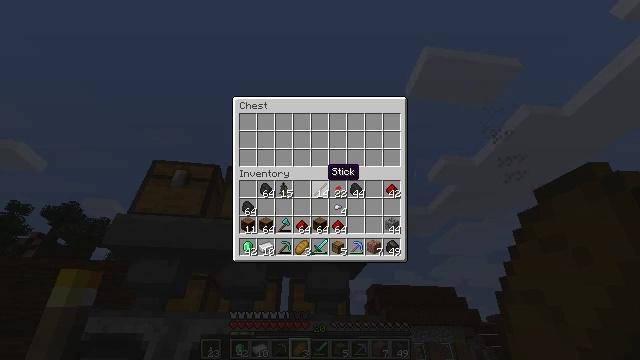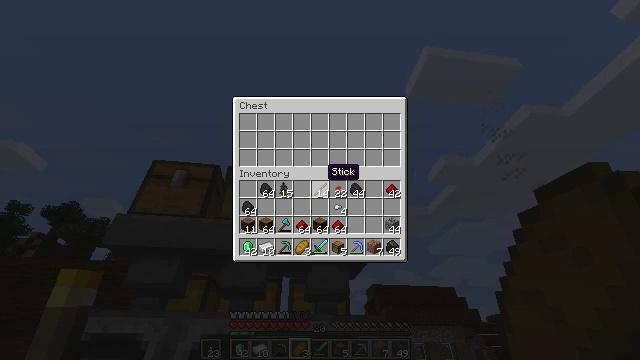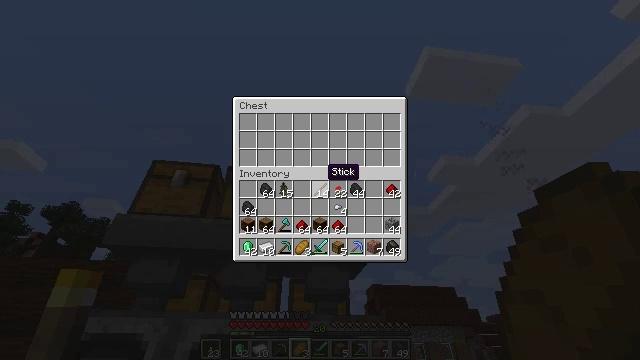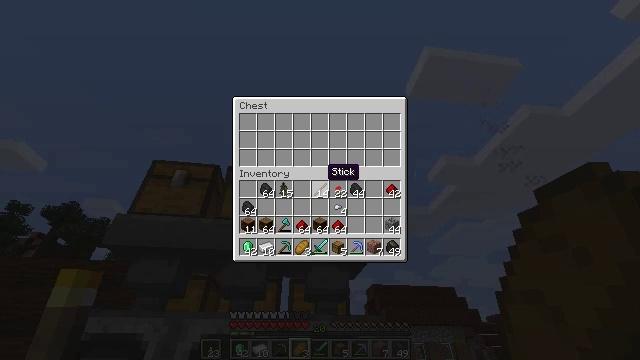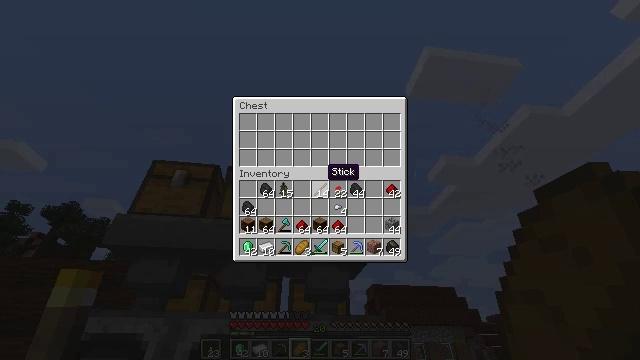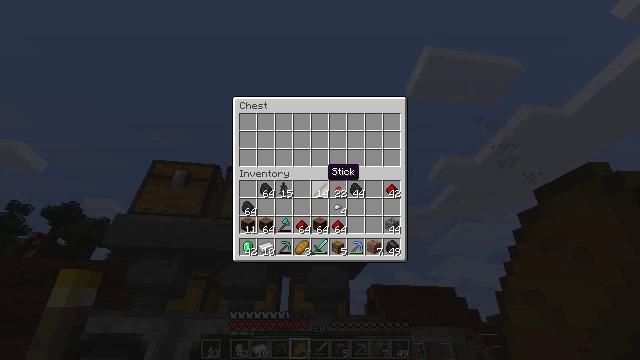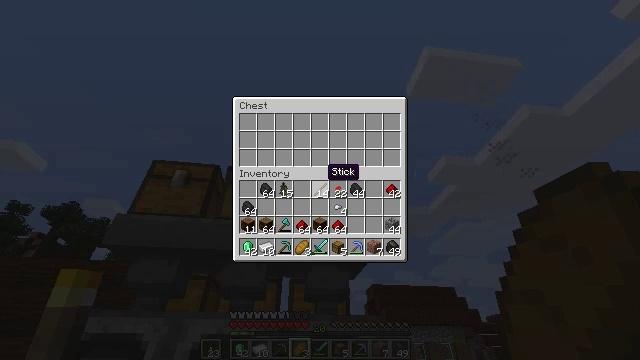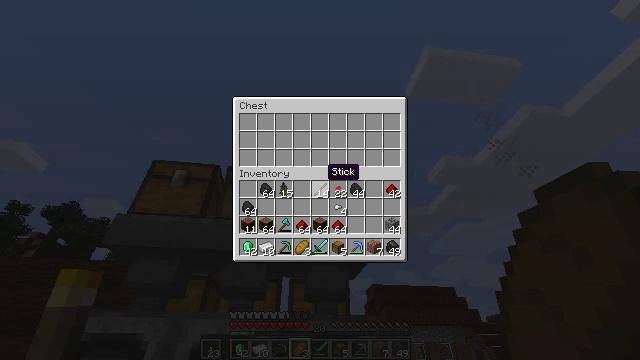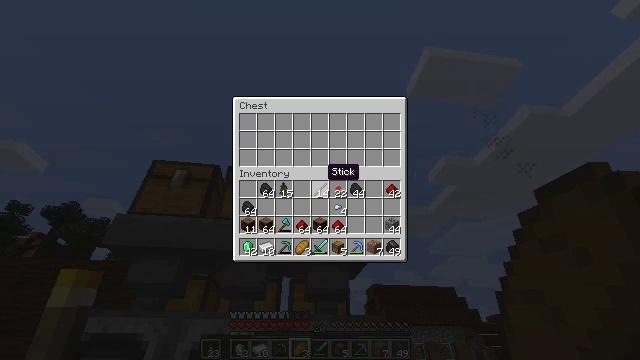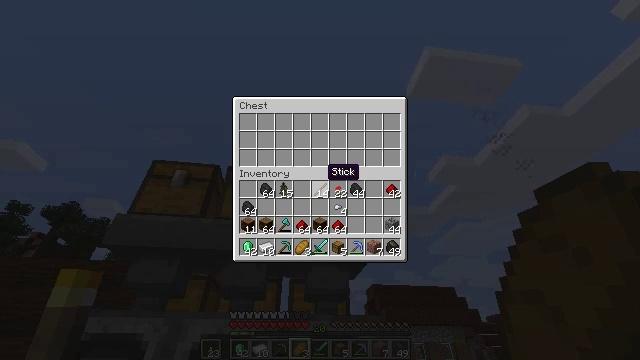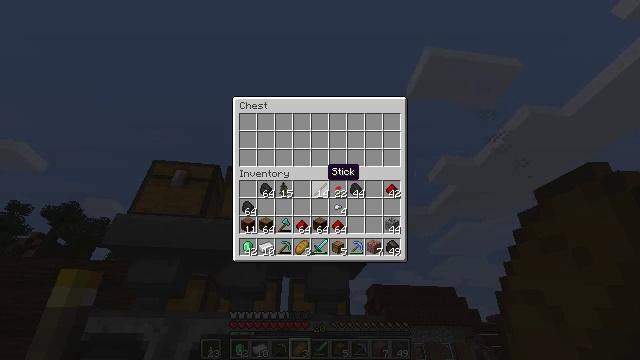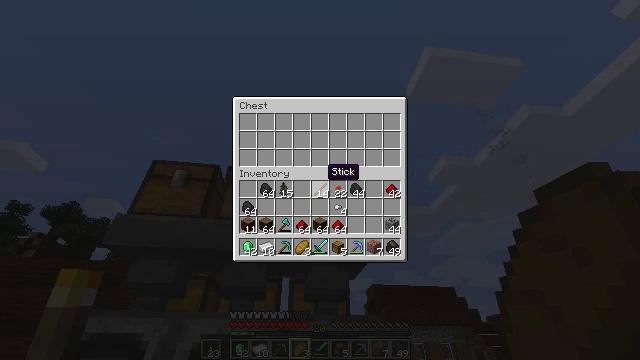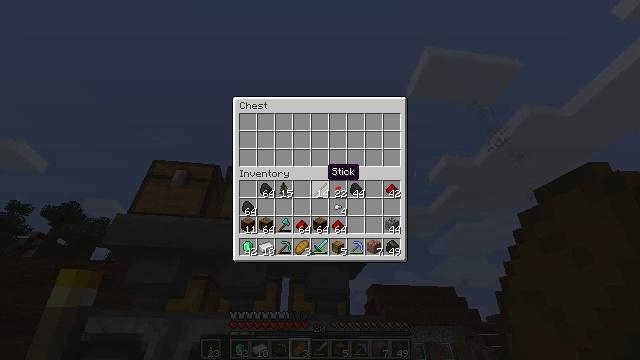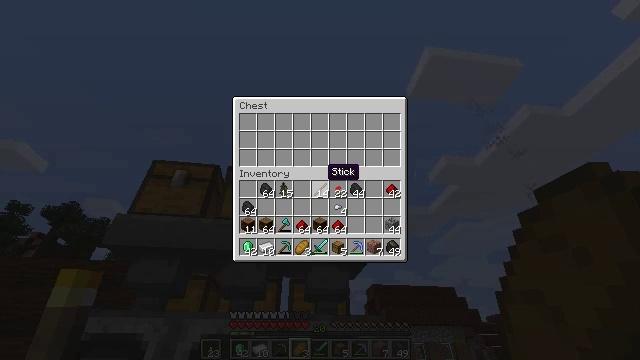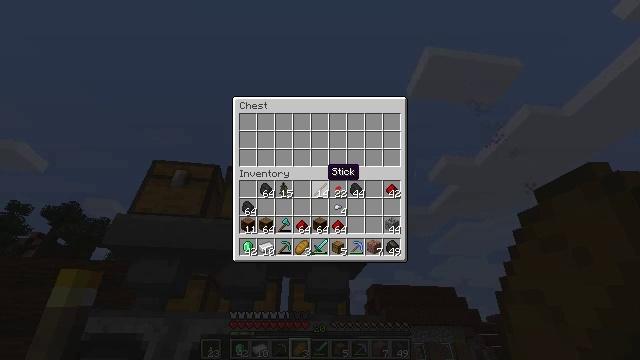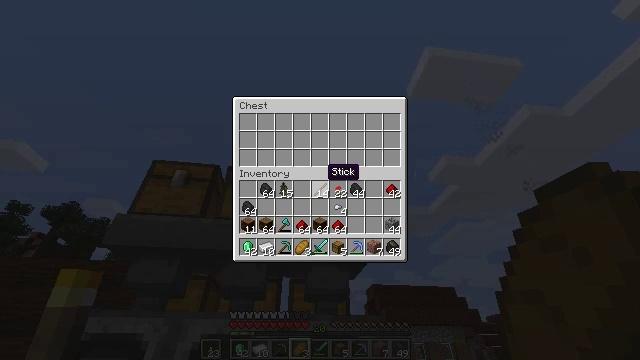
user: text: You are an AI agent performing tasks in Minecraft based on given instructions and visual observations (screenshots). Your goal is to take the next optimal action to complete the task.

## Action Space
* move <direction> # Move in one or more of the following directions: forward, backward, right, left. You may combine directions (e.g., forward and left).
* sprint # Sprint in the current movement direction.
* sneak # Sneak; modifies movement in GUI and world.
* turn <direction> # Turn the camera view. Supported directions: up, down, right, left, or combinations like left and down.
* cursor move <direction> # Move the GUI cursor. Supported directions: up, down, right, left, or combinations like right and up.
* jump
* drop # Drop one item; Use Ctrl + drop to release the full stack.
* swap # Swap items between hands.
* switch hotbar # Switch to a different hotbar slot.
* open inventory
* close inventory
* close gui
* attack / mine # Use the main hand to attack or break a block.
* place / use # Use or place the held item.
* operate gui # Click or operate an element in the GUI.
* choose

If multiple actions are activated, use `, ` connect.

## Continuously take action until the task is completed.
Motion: motion action
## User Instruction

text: Craft an emerald with the available materials.
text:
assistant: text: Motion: no_op
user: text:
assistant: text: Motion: no_op
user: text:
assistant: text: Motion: no_op
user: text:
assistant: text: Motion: no_op
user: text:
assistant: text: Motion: no_op
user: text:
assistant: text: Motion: no_op
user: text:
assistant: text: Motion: no_op
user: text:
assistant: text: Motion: no_op
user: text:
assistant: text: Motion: no_op
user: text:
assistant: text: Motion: no_op
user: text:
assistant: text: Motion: no_op
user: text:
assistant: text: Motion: no_op
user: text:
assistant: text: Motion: no_op
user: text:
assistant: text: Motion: no_op
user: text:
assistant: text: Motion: no_op
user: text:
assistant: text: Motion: no_op
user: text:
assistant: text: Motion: no_op
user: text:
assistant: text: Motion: no_op
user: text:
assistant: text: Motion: no_op
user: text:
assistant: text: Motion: no_op
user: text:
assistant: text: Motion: no_op
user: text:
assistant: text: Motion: no_op
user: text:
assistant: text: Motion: no_op
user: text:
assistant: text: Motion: no_op
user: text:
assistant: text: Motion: no_op
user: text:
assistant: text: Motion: no_op
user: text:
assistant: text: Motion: no_op
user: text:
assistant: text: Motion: no_op
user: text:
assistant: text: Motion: no_op
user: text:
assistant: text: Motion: no_op